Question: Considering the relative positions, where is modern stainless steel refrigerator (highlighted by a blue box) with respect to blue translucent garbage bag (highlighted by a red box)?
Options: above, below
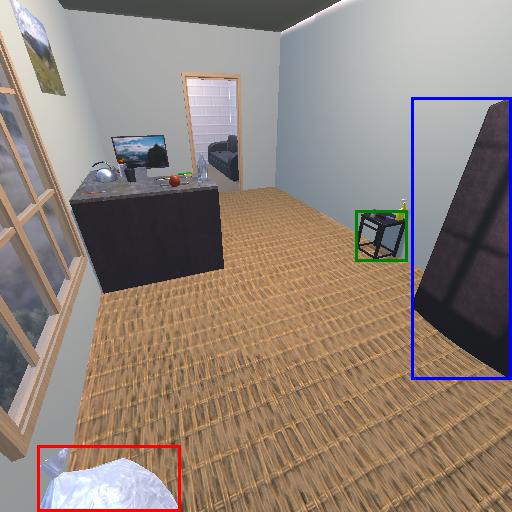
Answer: above